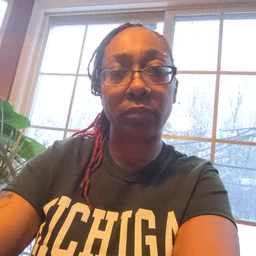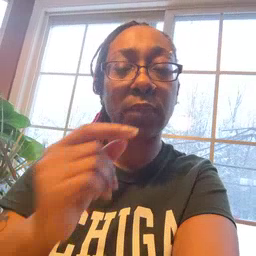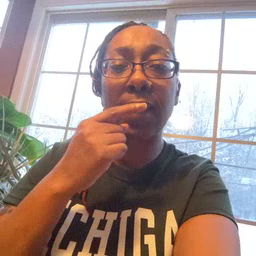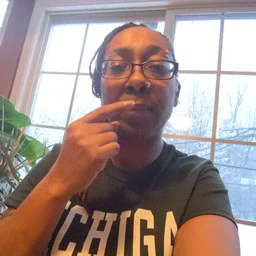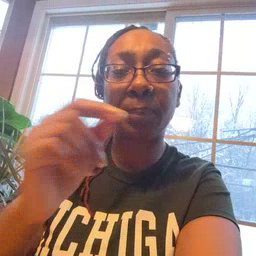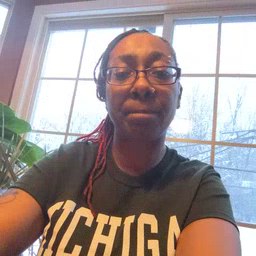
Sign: lips